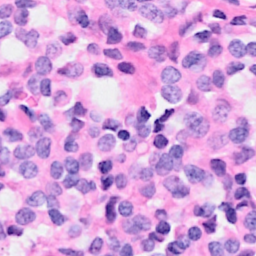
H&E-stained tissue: Breast